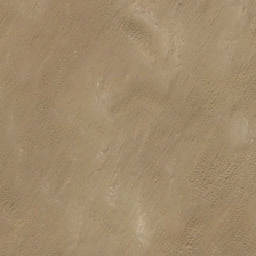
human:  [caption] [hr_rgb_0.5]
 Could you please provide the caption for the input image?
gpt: It's dark yellow and light yellow.

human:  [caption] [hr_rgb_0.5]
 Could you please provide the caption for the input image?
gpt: a very big yellow desert .

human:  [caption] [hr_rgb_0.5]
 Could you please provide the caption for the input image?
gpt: is dark yellow and light yellow.

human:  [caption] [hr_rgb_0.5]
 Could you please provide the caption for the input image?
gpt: It is deep yellow and pale yellow.

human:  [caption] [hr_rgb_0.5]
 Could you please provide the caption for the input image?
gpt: It's yellow and light yellow.